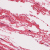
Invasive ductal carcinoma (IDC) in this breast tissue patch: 0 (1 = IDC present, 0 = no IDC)